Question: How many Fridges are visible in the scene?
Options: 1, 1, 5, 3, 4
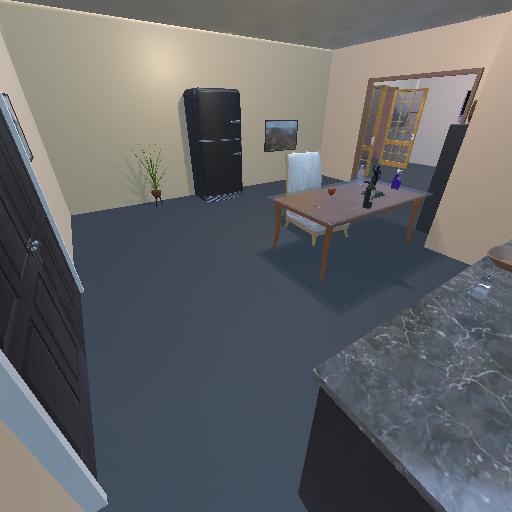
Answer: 1